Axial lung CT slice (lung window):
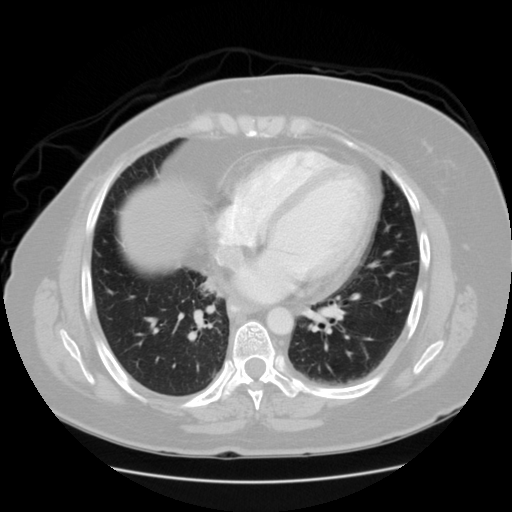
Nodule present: no